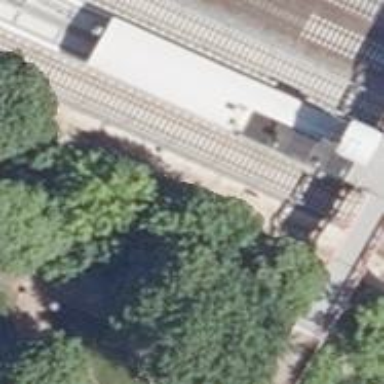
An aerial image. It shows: Platform edge at railway station.